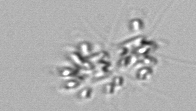
Label: Chaetoceros_didymus_TAG_external_flagellate